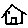
Label: house